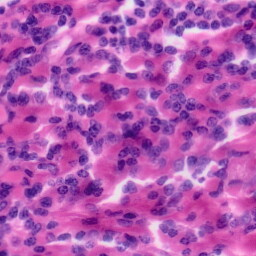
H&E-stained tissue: Tonsil